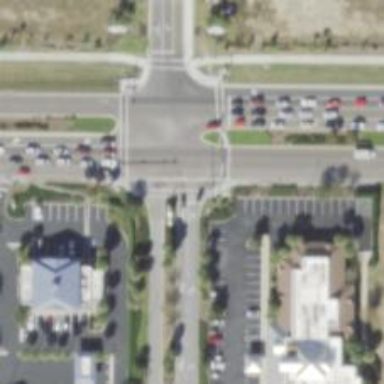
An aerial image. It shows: Marked road crossing.